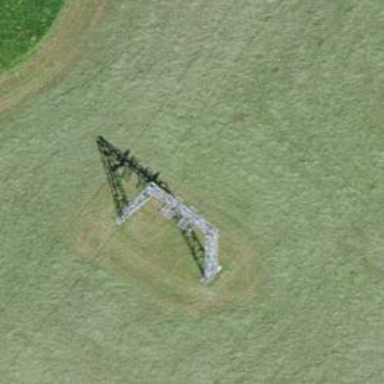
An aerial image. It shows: Pylon for aerialway.